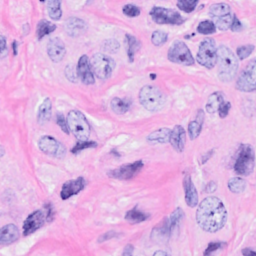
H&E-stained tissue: Breast